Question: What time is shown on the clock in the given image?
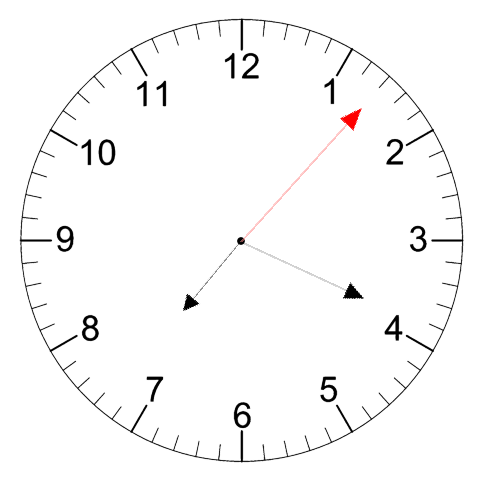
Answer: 07:19:07